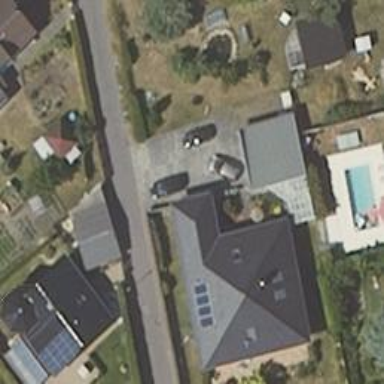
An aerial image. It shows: Simple and straightforward house.